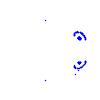
Particle: proton